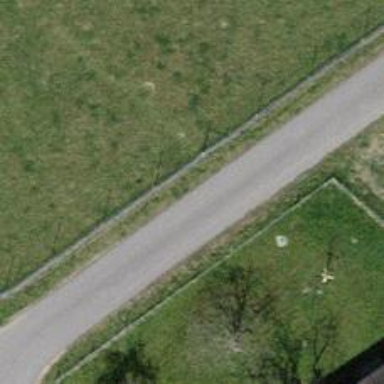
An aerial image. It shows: Unclassified paved road with grade 1 track type.